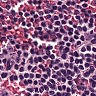
Metastatic tissue present: no